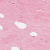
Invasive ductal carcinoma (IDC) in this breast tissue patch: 0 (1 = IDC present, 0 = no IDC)